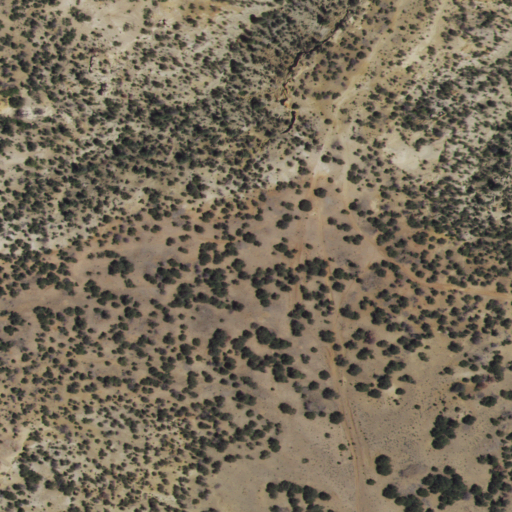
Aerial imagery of gap in New Mexico named Dalton Pass containing evergreen forest and shrub